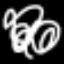
Label: squiggle